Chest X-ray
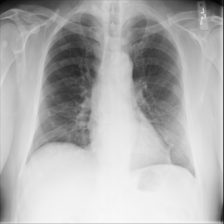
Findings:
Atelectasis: negative
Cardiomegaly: negative
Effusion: negative
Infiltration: negative
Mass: negative
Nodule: negative
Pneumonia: negative
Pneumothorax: negative
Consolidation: negative
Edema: negative
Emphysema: negative
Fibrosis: negative
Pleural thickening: negative
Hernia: negative